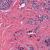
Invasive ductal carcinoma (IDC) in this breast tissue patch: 0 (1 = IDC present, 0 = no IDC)